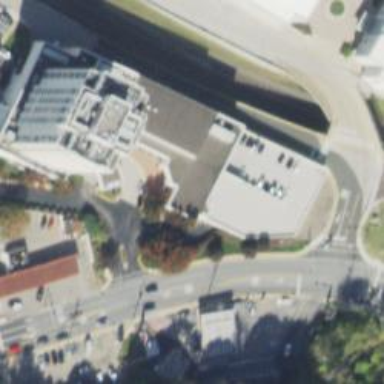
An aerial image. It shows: Part of building is shown in the image.